Interaction volume radius: 5 \u00c5
Interaction volume height: 45 \u00c5
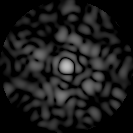
Disorder parameter: 0.8617